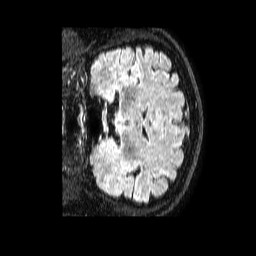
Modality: FLAIR
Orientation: coronal
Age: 42
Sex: male
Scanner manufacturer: philips
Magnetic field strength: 1.5 T
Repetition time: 4.8 s
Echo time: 0.3 s